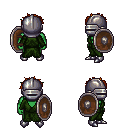
a pixel art fantasy rpg character, male body template, orc, green skin, green robe, metal pants, dark blonde bedhead hairstyle, metal helm, metal boots, shield, four views (front, back, left, right), 2x2 character sprite sheet, small pixel art, hard edges, no anti-aliasing